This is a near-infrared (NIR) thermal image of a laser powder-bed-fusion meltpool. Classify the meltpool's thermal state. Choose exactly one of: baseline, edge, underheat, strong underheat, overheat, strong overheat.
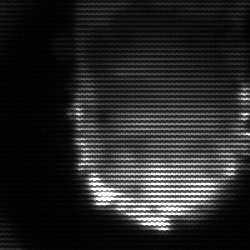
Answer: baseline